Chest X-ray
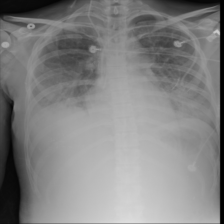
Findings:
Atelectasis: negative
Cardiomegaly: negative
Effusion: negative
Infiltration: negative
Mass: negative
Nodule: negative
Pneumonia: negative
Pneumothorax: negative
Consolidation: negative
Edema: negative
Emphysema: negative
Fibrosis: negative
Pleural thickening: negative
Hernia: negative